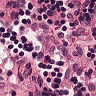
Metastatic tissue present: no